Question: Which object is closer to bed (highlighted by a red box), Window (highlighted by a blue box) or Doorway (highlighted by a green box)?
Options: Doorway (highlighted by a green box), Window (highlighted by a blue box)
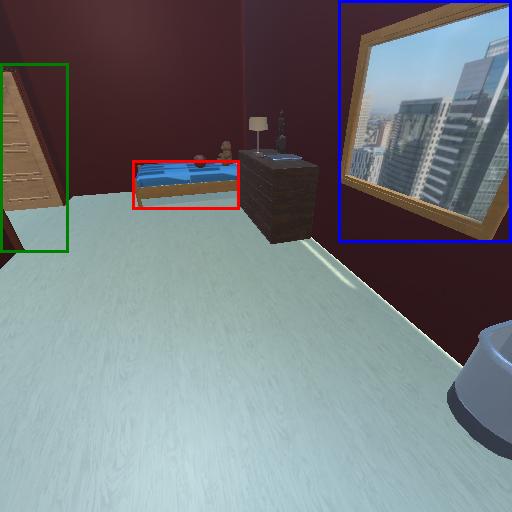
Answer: Doorway (highlighted by a green box)